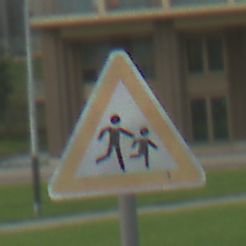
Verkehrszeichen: KinderLinks
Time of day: MorningAfternoon
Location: Outdoor (Urban)
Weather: PartlyCloudy
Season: NotSpecified
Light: Natural